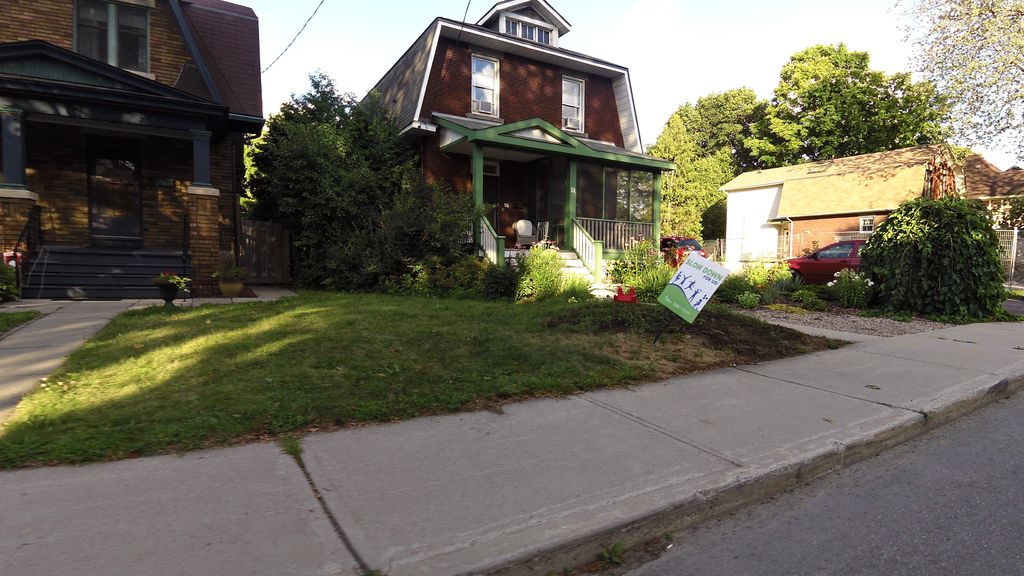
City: ottawa-gatineau